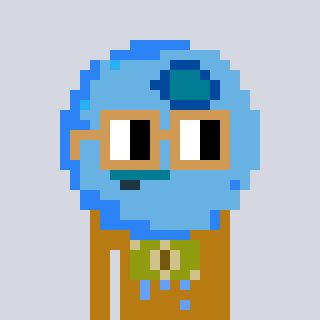
a pixel art character with square brown glasses, a blueberry-shaped head and a gold-colored body on a cool background